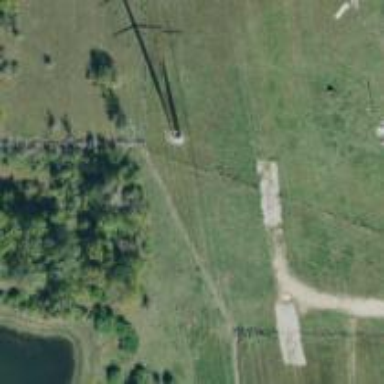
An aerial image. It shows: Power tower.